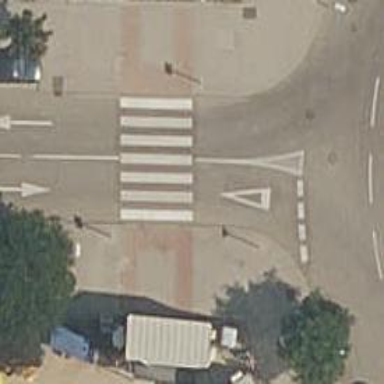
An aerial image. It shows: Uncontrolled road crossing.